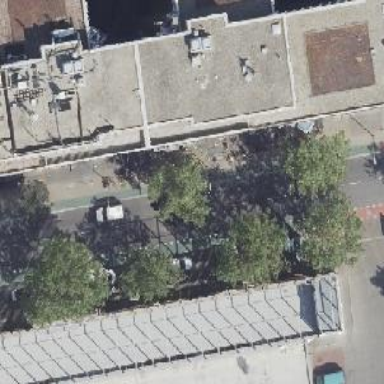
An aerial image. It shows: Bicycle parking located on the sidewalk.